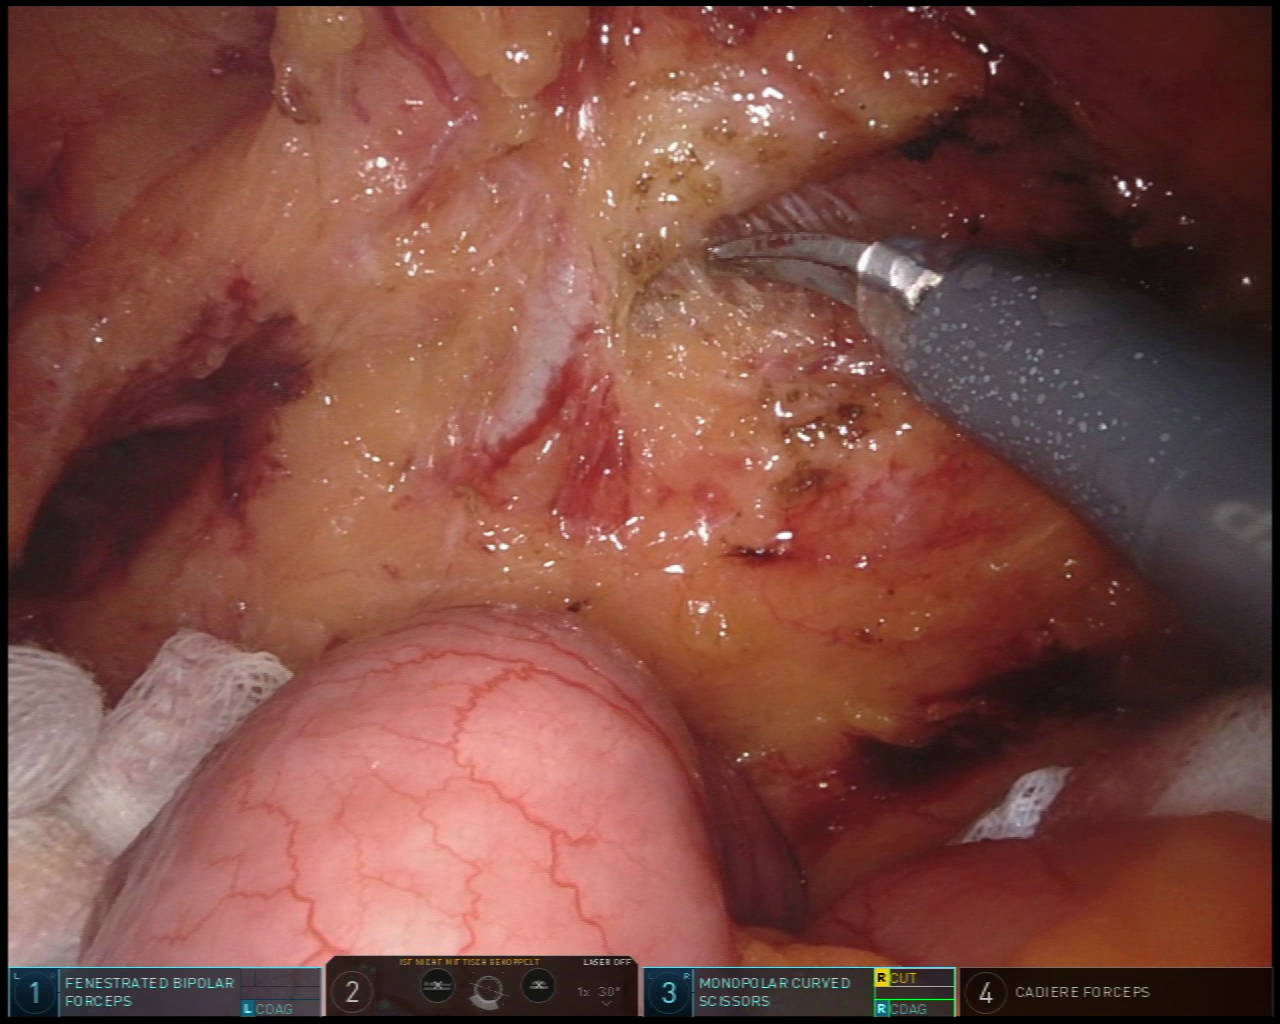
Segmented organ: inferior_mesenteric_artery
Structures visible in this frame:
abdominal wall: no
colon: no
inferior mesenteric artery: yes
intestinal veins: no
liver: no
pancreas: no
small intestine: yes
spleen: no
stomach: no
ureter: no
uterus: no
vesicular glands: no